Field crop: maize
Growth stage: 2
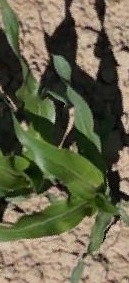
Species: maize